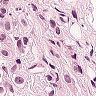
Metastatic tissue present: yes